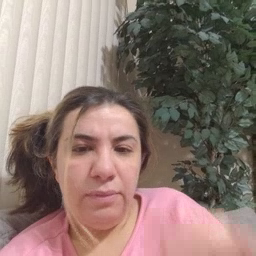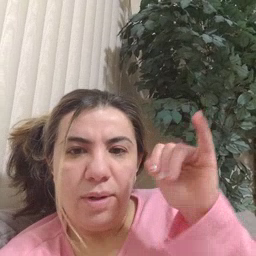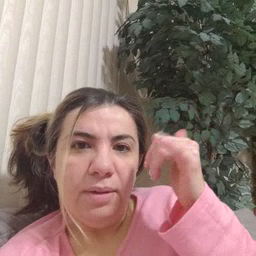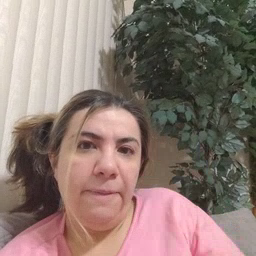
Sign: yellow